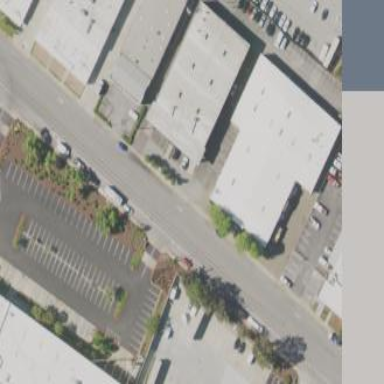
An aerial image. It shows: Industrial building with gabled roof.